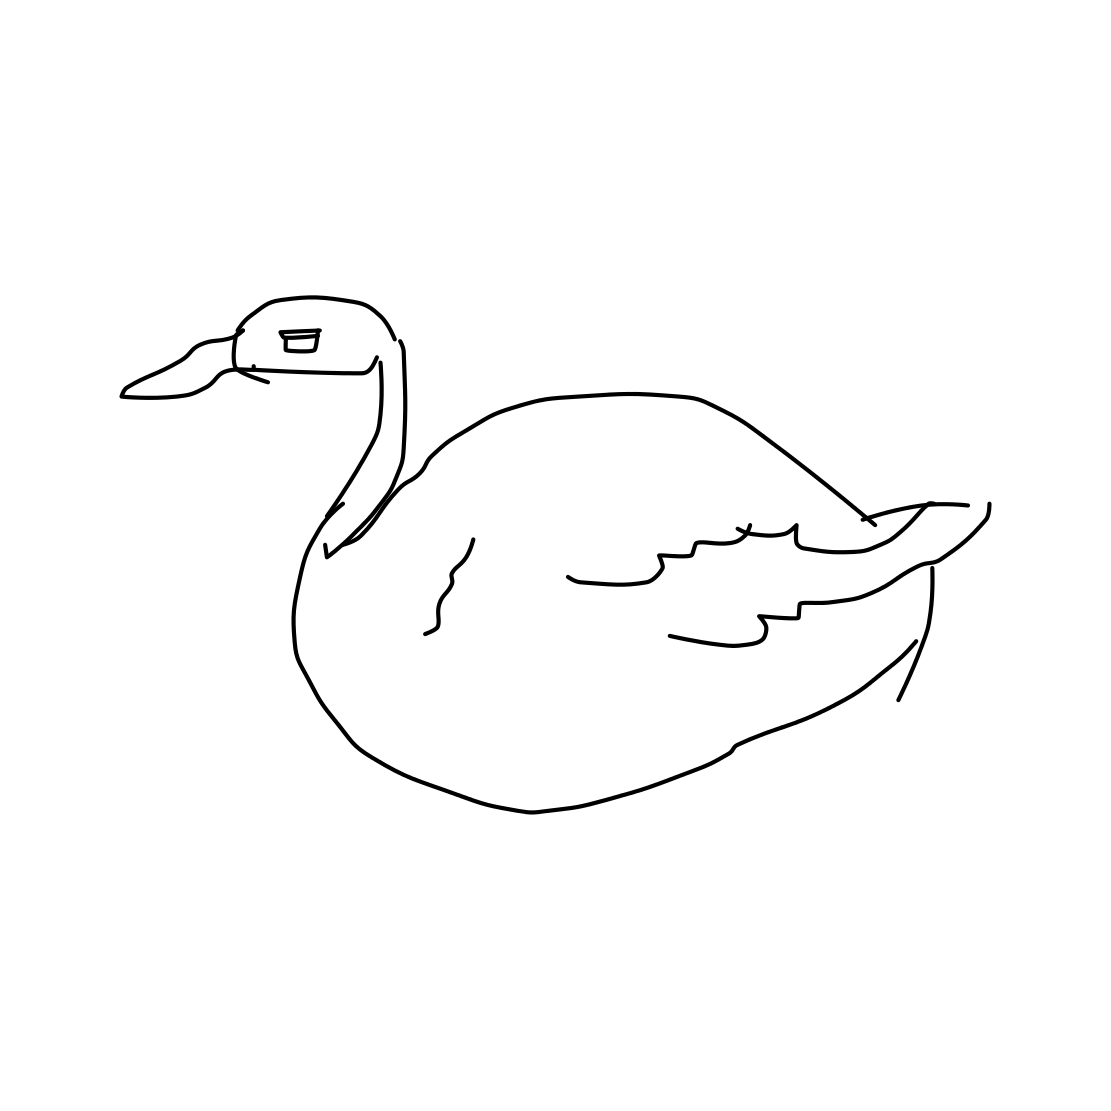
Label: swan